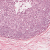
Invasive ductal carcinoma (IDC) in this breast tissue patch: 0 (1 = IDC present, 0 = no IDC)